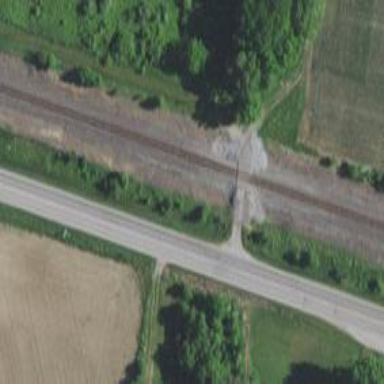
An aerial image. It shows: Railway track.